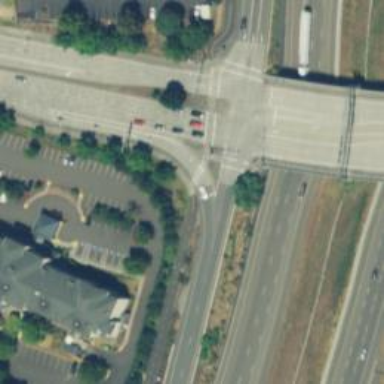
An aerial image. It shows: Footway crossing.